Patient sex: M
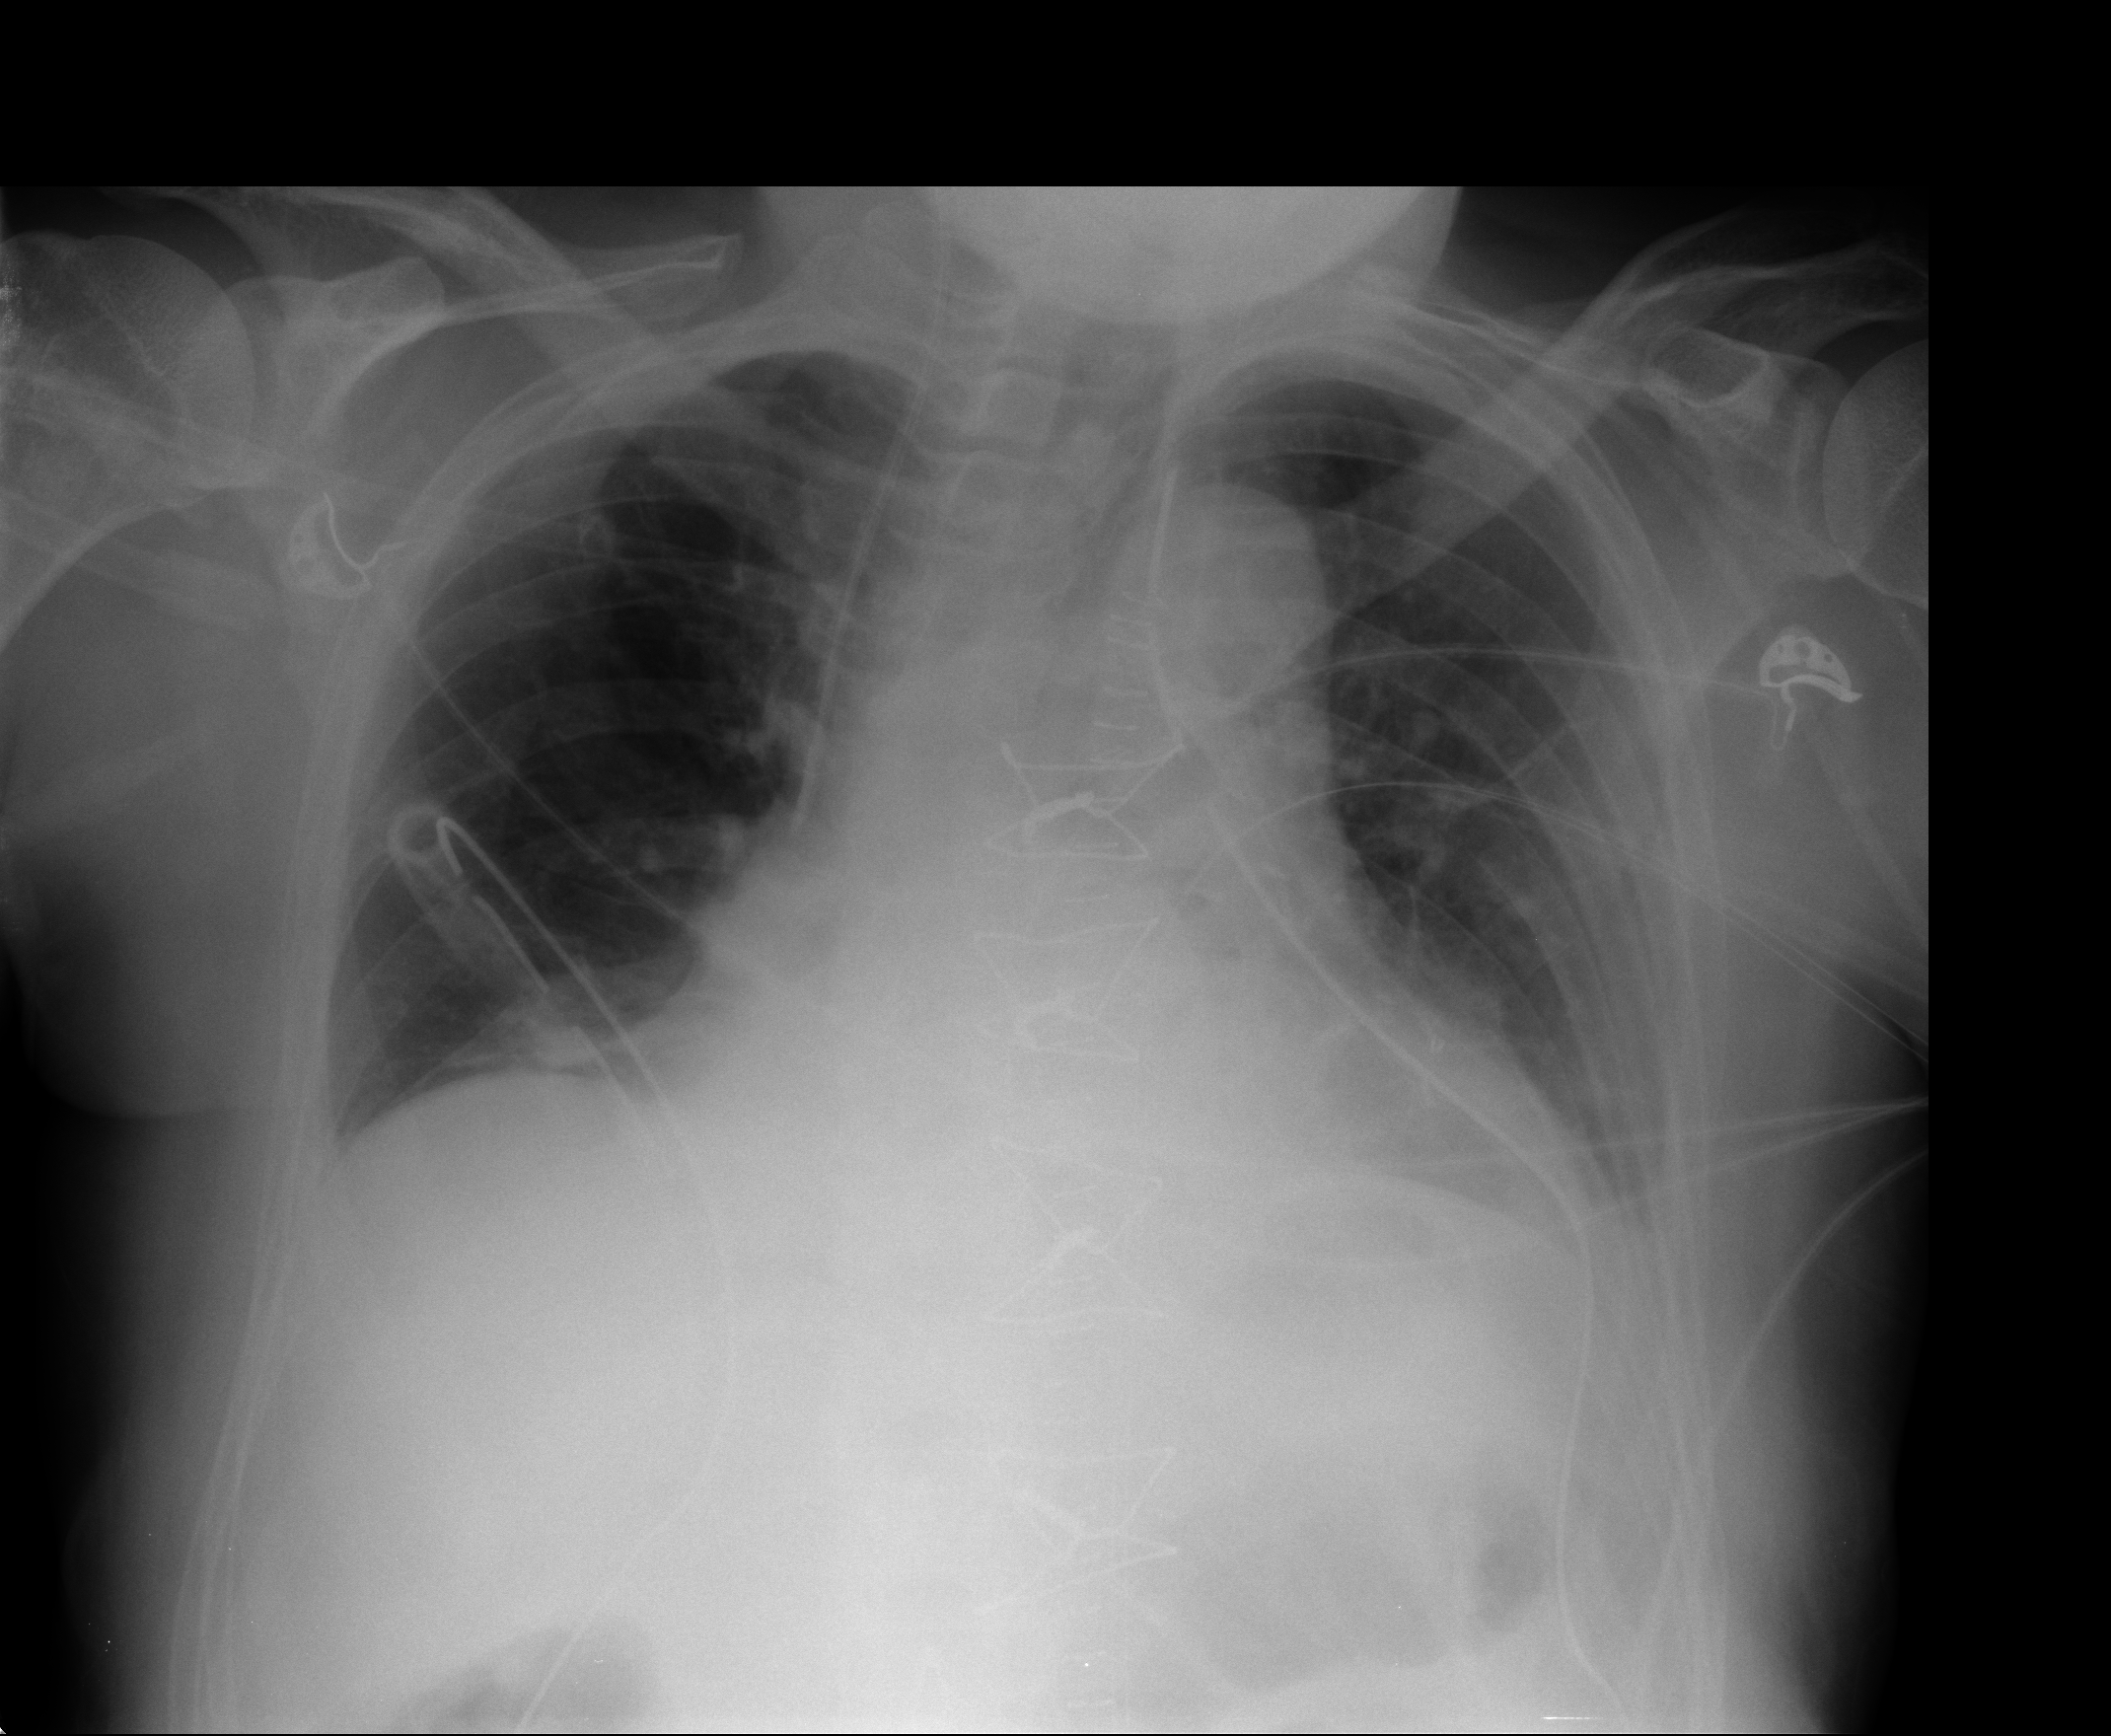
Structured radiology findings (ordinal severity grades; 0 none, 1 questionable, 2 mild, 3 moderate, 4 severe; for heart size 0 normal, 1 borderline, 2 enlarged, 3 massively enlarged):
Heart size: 2
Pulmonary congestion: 0
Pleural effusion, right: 0
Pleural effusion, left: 1
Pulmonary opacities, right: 0
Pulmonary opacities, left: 0
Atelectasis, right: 1
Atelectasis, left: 2